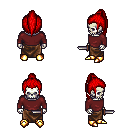
a pixel art fantasy rpg character, male body template, skeleton, maroon long-sleeve shirt, robe skirt, red long topknot hairstyle, gold boots, dagger, four views (front, back, left, right), 2x2 character sprite sheet, small pixel art, hard edges, no anti-aliasing